Question: The following is a schematic, simplified, table, showing HTTP transactions. I'd like to build a DC analysis for it using 'dc', but some of the columns don't map well to 'crossfilter'.

In the settings of this question, all HTTP transactions have the fields 'time', 'host', 'requestHeaders', 'responseHeaders', and 'numBytes'. However, different transactions have different specific HTTP request and response headers. In the table above, 0 and 1 represent the absence and presence, respectively, of a specific header in a specific transaction. The sub-columns of 'requestHeaders' and 'responseHeaders' represent the unions of the headers present in transactions. Different HTTP transaction datasets will almost surely generate different sub-columns.
For this question, a row in this chart is represented in code like this:
'''
{
"time": 0,
"host": "a.com",
"requestHeaders": {"foo": 0, "bar": 1, "baz": 1},
"responseHeaders": {"shmip": 0, "shmap": 1, "shmoop": 0},
"numBytes": 12
}
'''
The 'time', 'host', and 'numBytes' all translate easily into 'crossfilter', and so it's possible to build charts answering things like what was the total number of bytes seen for transactions between 2 and 4 for host 'a.com'. E.g.,
'''
var ndx = crossfilter(data);
...
var hostDim = ndx.dimension(function(d) {
return d.host;
});
var hostBytes = hostDim.group().reduceSum(function(d) {
return d.numBytes;
});
'''
The problem is that, for all slices of 'time' and 'host', I'd like to show (capped) bar charts of the (leading) request and response headers by bytes. E.g. (see the first row), for time 0 and host 'a.com', the request headers bar chart should show that 'bar' and 'baz' each have 12.
There are two problems, a minor one and a major one.
This doesn't fit quite naturally into 'dc', as it's one-directional. These bar charts should be updated for the other slices, but they can't be used for slicing themselves. E.g., you shouldn't be able to select 'bar' and deselect 'baz', and look for a resulting breakdown of hosts by bytes, because what would this mean: hosts in the transactions that have 'bar' but don't have 'baz'? hosts in the the transactions that have 'bar' and either do or don't have 'baz'? It's too unintuitive.
How can I make some 'dc' charts one directional. Is it through some hack of disabling mouse inputs?
As opposed to 'host', 'foo' and 'bar' are non-exclusive. Each transaction's host is either something or the other, but a transaction's headers might include any combination of 'foo' and 'bar'.
How can I define crossfilter dimensions for 'requestHeaders', then, and how can I use 'dc'? That is
'''
var ndx = crossfilter(data);
...
var requestHeadersDim = ndx.dimension(function(d) {
// What should go here?
});
'''
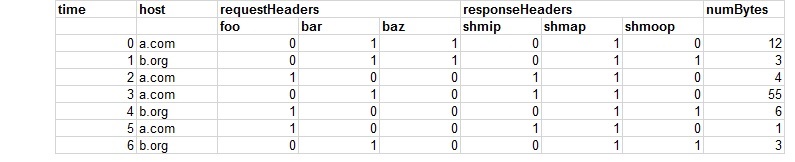
Answer: Hacked it (efficiently, but very inelegantly) by looking at the source code of 'dc'. It's possible to distort the meaning of 'crossfilter' to achieve the desired effect.
The final result is in this <URL>. It is slightly more limited than the question, as the fields of 'responseHeaders' are hardcoded to 'foo', 'bar', and 'baz'. Removing this restriction is more in the domain of simple Javascript.
Using a <URL>, I simply defined
'''
.avoid-clicks {
pointer-events: none;
}
'''
and gave the div this class. Inelegant but effective.
The major problem is solved by distorting the meaning of 'crossfilter' concepts, and "fooling" 'dc'.
Let's say the data looks like this:
'''
var transactions = [
{
"time": 0,
"host": "a.com",
"requestHeaders": {"foo": 0, "bar": 1, "baz": 1},
"responseHeaders": {"shmip": 0, "shmap": 1, "shmoop": 0},
"numBytes": 12
},
{
"time": 1,
"host": "b.org",
"requestHeaders": {"foo": 0, "bar": 1, "baz": 1},
"responseHeaders": {"shmip": 0, "shmap": 1, "shmoop": 1},
"numBytes": 3
},
...
];
'''
We can define a "dummy" dimension, which ignores the data:
'''
var transactionsNdx = crossfilter(transactions);
var dummyDim = transactionsNdx
.dimension(function(d) {
return 0;
});
'''
Using this dimension, we can define a group that counts the total 'foo', 'bar', and 'baz' bytes of the filtered rows:
'''
var requestHeadersGroup = dummyDim
.group()
.reduce(
/* callback for when data is added to the current filter results */
function (p, v) {
return {
"foo": p.foo + v.requestHeaders.foo * v.numBytes,
"bar": p.bar + v.requestHeaders.bar * v.numBytes,
"baz": p.baz + v.requestHeaders.baz * v.numBytes,
}
},
/* callback for when data is removed from the current filter results */
function (p, v) {
return {
"foo": p.foo - v.requestHeaders.foo * v.numBytes,
"bar": p.bar - v.requestHeaders.bar * v.numBytes,
"baz": p.baz - v.requestHeaders.baz * v.numBytes,
}
},
/* initialize p */
function () {
return {
"foo": 0,
"bar": 0,
"baz": 0
}
}
);
'''
Note that this isn't a proper 'crossfilter' group at all. It will not map the dimensions to their values. Rather, it maps 0 to a value which itself maps the dimensions to their values (ugly!). We therefore need to transform this group into something that actually looks like a 'crossfilter' group:
'''
var getSortedFromGroup = function() {
var all = requestHeadersGroup.all()[0].value;
all = [
{
"key": "foo",
"value": all.foo
},
{
"key": "bar",
"value": all.bar
},
{
"key": "foo",
"value": all.baz
}];
return all.sort(function(lhs, rhs) {
return lhs.value - rhs.value;
});
}
var requestHeadersDisplayGroup = {
"top": function(k) {
return getSortedFromGroup();
},
"all": function() {
return getSortedFromGroup();
},
};
'''
We now can create a regular 'dc' chart, and pass the adaptor group
'requestHeadersDisplayGroup' to it. It works normally from this point on.